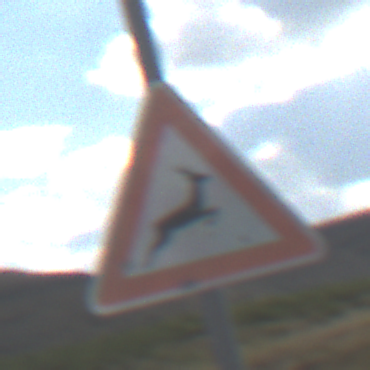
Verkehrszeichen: WildwechselLinks
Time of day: Midday
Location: Outdoor (Nature)
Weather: PartlyCloudy
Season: NotSpecified
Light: Natural